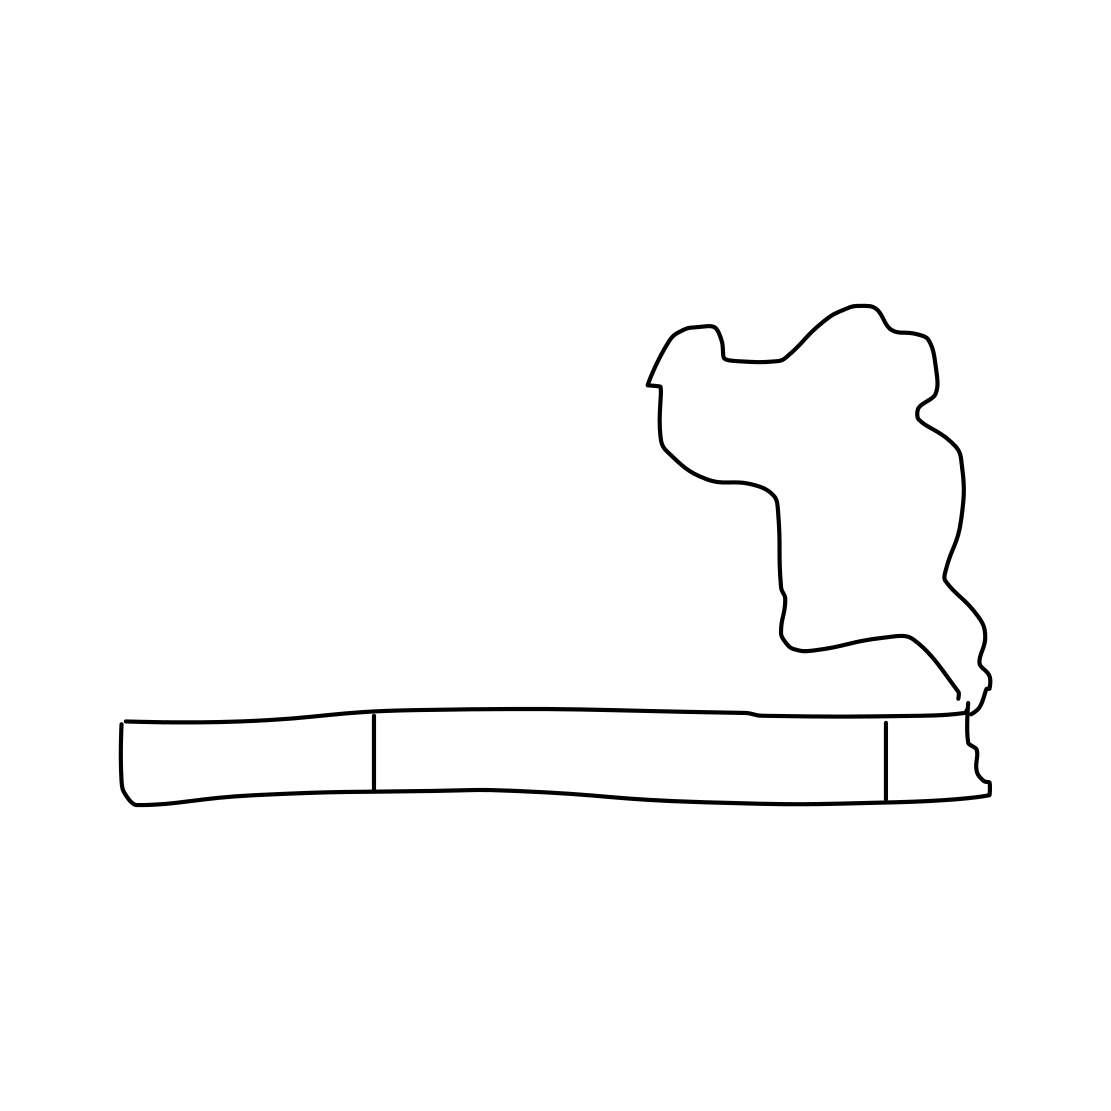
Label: cigarette